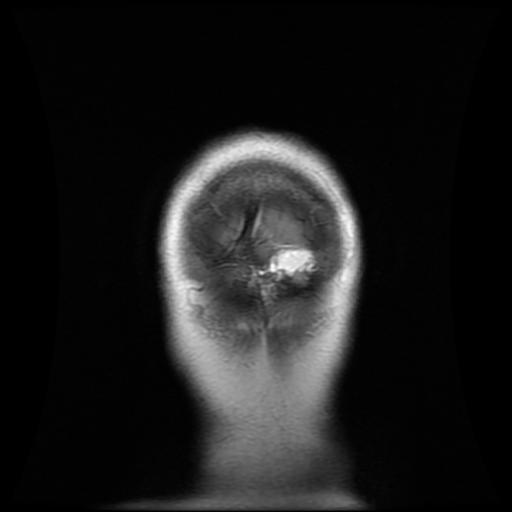
Label: meningioma